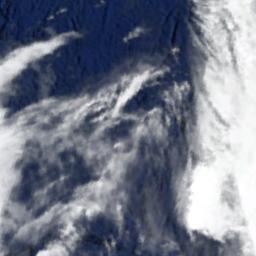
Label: cloud